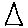
Label: triangle